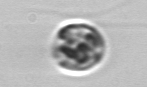
Label: Amoeba